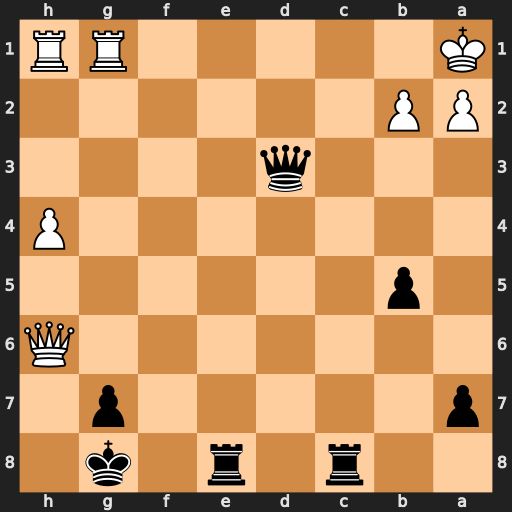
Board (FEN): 2r1r1k1/p5p1/7Q/1p6/7P/3q4/PP6/K5RR
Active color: b
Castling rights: -
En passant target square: -
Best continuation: Re1+ Rxe1 gxh6